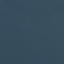
Land use / land cover: SeaLake